Основные результаты данной работы носят оценочный характер и поэтому оценку погрешностей можно не делать. В настоящей экспериментальной работе вам предстоит исследовать некоторые свойства жидкого азота, а также особенности поведения веществ при низких температурах (вплоть до температуры кипения жидкого азота). Для выполнения работы вам может потребоваться следующее оборудование (см. рисунок):  два стакана из вспененного полистирола с теплоизолирующей крышкой (в них можно наливать воду и азот); толстостенный пенопластовый стакан с крышкой (термостат) для жидкого азота; вода, лёд (по требованию); жидкий азот (по требованию); стальные гайки разной массы; электронные весы; цифровой секундомер; мультиметр с проводами; галогенная лампа накаливания с вольфрамовой нитью; штатив с лапкой; пластиковый стакан для слива использованной воды; пластиковая ложечка; бумажные полотенца или салфетки (по требованию); нитки; линейка; штангенциркуль, ножницы (по требованию). Жидкий азот — криогенная жидкость: при атмосферном давлении температура кипения жидкого азота составляет около $-196~^\circ\mathrm{C}$! Азот, налитый в пенопластовый стакан (термостат), испаряется за счет теплообмена с окружающей средой через стенки термостата, и его масса уменьшается с некоторой скоростью. Если для проведения необходимых измерений в азот опустить образец (гайку, галогенную лампу), начальная температура которого существенно выше температуры жидкого азота, то начнется бурное кипение, которое будет продолжаться до тех пор, пока образец не охладится до температуры кипения азота. Признаком завершения процесса охлаждения образца может служить кратковременный выброс из термостата некоторой дополнительной порции газообразного азота. Это связано с исчезновением газообразной прослойки между охлаждающимся образцом и жидким азотом. Не забывайте, что во время и после охлаждения образца азот испаряется также за счёт теплоподвода через стенки термостата. При работе с жидким азотом будьте особенно осторожны! Избегайте попадания жидкого азота на открытые части тела и одежду! По требованию жидкий азот будет вам выдан не более двух раз в объеме не более 100 мл за один раз. Азот выдается в течение 5 минут после запроса. Азот выдается в ваш толстостенный пенопластовый стакан. Плотность воды: $\rho_0 = 1~\text{г/см}^3$; Удельная теплота плавления льда: $\lambda_0 = 334~\text{Дж/г}$; Универсальная газовая постоянная: $R = 8.31~\text{Дж/(моль}\cdot{К})$; Число Авогадро: $N_A = 6.02\cdot 10^{23}~\text{моль}^{-1}$; Молярная масса молекулярного азота ($N_2$) : $\mu_N = 28~\text{г/моль}$; Молярная масса воздуха: $\mu_\text{в} = 29~\text{г/моль}$; Молярная масса железа: $\mu_{Fe} = 56~\text{г/моль}$; Газокинетический диаметр молекул воздуха: $d \sim 3\cdot 10^{-8}~см$; Температура кипения жидкого азота при нормальном давлении: $T_N = 77.4~\text{К}$; Нормальное атмосферное давление: $P_0 = 0.1013~\text{МПа}$; Тройная точка азота: $T_\text{тр} = 63.15~\text{К}, P_\text{тр} = 12.53~\text{кПа}$. На рисунке ниже приведена полная фазовая $(T,P)$-диаграмма азота:  Вам могут потребоваться также значение температуры и атмосферного давления в аудитории, в которой вы проводите эксперимент: атмосферное давление сегодня $P_\text{атм} = 760~\text{мм. рт. ст.}$ ($\text{1 мм. рт. ст.} \approx 133~\text{Па}$); комнатная температура $t_\text{комн} = 24~^\circ\mathrm{C}$.
Часть А. Плотность жидкого азота
Часть B. Скорость испарения жидкого азота Налейте жидкий азот в термостат, прикройте его крышкой и поставьте на весы (азота должно быть такое количество, чтобы весы не « зашкаливали »).
Определите плотность $\rho_N$ жидкого азота. Опишите метод; результаты измерений и расчетов занесите в лист ответов.
Часть C. Теплота парообразования жидкого азота
Снимите зависимость $m(t)$ массы термостата с азотом от времени и по графику зависимости $m(t)$ определите среднюю скорость испарения азота $\varphi = \Delta m_N/\Delta t$ за время измерения $t \sim 7-10~\text{мин}$.
Предложите методику для определения удельной теплоты парообразования жидкого азота. С помощью рисунков, схем и формул объясните свои действия.
Проведите измерения и рассчитайте значение удельную теплоту парообразования жидкого азота $r_N$. Известно, что температура $T$ фазового перехода 1-го рода (плавление, кипение) зависит от внешнего давления $P$. Эта зависимость выражается формулой Клапейрона-Клаузиуса, которая определяет угол наклона касательной в каждой точке кривой равновесия двух фаз на фазовой $(T,P)$-диаграмме (см. рис.): $$\frac{dP}{dT} = \frac{q_{12}}{T(v_2 – v_1)},$$ где $q_{12}$ — удельная теплота фазового перехода $1\rightarrow 2$, $v_1$ и $v_2$ — удельные объёмы фаз 1 и 2, соответственно.
С помощью уравнения Клапейрона-Клаузиуса, используя справочные данные и данные фазовой $(Т,P)$-диаграммы азота, сделайте теоретическую оценку величины $r_\text{теор}$ удельной теплоты парообразования жидкого азота, считая её постоянной в интервале температур от тройной точки до $\sim 100~\text{К}$. В лист ответов занесите рабочую формулу для расчёта $r_\text{теор}$ и его численное значение.
Часть D. Температура Эйнштейна для стали (железа) Если при комнатных температурах (и выше) теплоёмкость твёрдого тела является величиной практический постоянной, то при низких температурах наблюдается сильная зависимость теплоёмкости от температуры, причём, при абсолютном нуле, как известно, теплоёмкости всех тел стремятся к нулю. Согласно модели Эйнштейна, хорошо работающей на практике, температурную зависимость молярной теплоёмкости тела можно представить в виде: $$C(T)=3R\,\left(\frac{\Theta_\text{Э}}{T}\right)^2\frac{e^{\Theta_\text{Э}/T}}{\left(e^{\Theta_\text{Э}/T}-1\right)^2}$$, где $\Theta_\text{Э}$ — характеристическая температура Эйнштейна разная для разных тел. Обычно температура Эйнштейна составляет несколько сотен кельвинов.
Сравните теоретическое значение теплоты испарения азота с экспериментальным. Результат сравнения отразите в листе ответов в виде отношения $r_N/r_\text{теор}$. Сделайте вывод.
Определите экспериментально количество теплоты $Q_\text{экс}$, которое получает стальная гайка при нагреве от азотной $T_N$ до температуры $T_0$ тающего льда.
Используя формулу теплоёмкости Эйнштейна, получите теоретическое значение $Q_\text{теор}$. При расчетах считайте, что $e^{\Theta_\text{Э}/T_N} \gg e^{\Theta_\text{Э}/T_0} > 1$.
Часть E. Коэффициент теплопроводности пенопласта Поток тепла через плоскую стенку толщиной $\delta$ для стационарного случая определяется законом теплопроводности Фурье: $$j = - \kappa \frac{\Delta T}{\delta}$$, где $j$ — плотность мощности теплового потока (поток тепла в единицу времени через единичную перпендикулярную площадку), $\Delta T$ — перепад температур, $\kappa$ — коэффициент теплопроводности вещества (в нашем случае — пенопласта).
Подберите значение температуры Эйнштейна $\Theta_\text{Э}$, при котором наилучшим образом выполняется равенство: $Q_\text{экс} = Q_\text{теор}$.
С помощью рисунков, схем, формул опишите методику для оценки величины коэффициента теплопроводности $\kappa$ пенопласта при перепаде температур от комнатной $T_\text{комн}$ до температуры кипения жидкого азота $T_N$.
Проведите измерения и оцените величину коэффициента теплопроводности $\kappa$ пенопласта.
Определите коэффициент теплопроводности воздуха при комнатных условиях, рассчитав его по газокинетической формуле: $\kappa_\text{возд}=\frac{1}{3}\rho c_V \lambda v_T$, где $\rho$ — плотность воздуха, $с_V$ — удельная теплоёмкость воздуха при постоянном объёме, $\lambda$ — длина свободного пробега молекул воздуха, $v_T$ — скорость теплового движения молекул.
Часть F. Электросопротивление вольфрама при высоких и низких температурах Для выполнения заданий этого пункта вам могут потребоваться некоторые характеристики имеющейся в вашем оборудовании галогенной лампы накаливания с цоколем G4: рабочее напряжение лампы: $U = 220~\text{В}$; номинальная мощность лампы: $W = 35~\text{Вт}$; температура нити накала в рабочем режиме: $T_\text{р} \approx 3000~^\circ\mathrm{C}$. Известно, что сопротивление металлов в достаточно широком интервале температур изменяется по линейному закону: $R(t) = R_0(1 + \alpha t)$, где $R_0$ — сопротивление при температуре $0~^\circ\mathrm{C}$, $\alpha$ — температурный коэффициент сопротивления, $t$ — температура по шкале Цельсия.
Сравните коэффициент теплопроводности пенопласта с коэффициентом теплопроводности воздуха при комнатных условиях.
Оцените температурный коэффициент сопротивления $\alpha$ вольфрама, измерив сопротивление $R(t_\text{комн})$ спирали лампы при комнатной температуре и при температуре тающего льда $R_0$. С помощью рисунков, схем, формул поясните, как вы это делаете.
Экстраполируя линейную зависимость с полученным значением $\alpha$ в область высоких температур, выясните, « работает » ли линейная зависимость $R(t)$ вплоть до рабочей температуры лампы $\sim T_\text{р}$. С помощью рисунков, схем, формул поясните, как вы это проверяете.
Экстраполируя линейную зависимость с полученным значением $\alpha$ в область низких температур, выясните, « работает » ли линейная зависимость $R(t)$ при низких температурах (вплоть до азотной температуры $\sim T_N$). помощью рисунков, схем, формул поясните, как вы это проверяете.
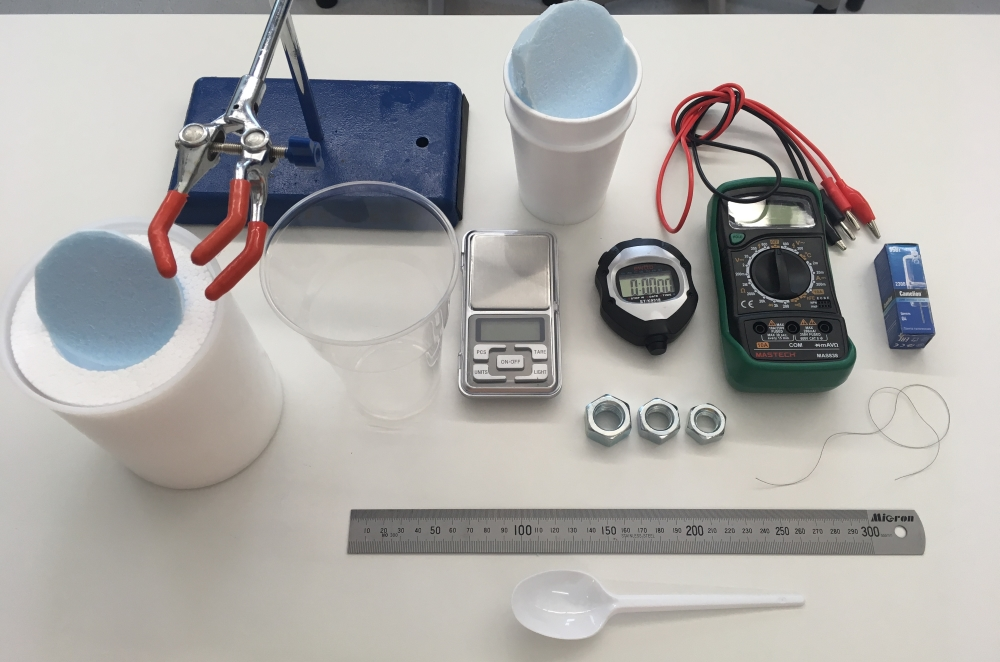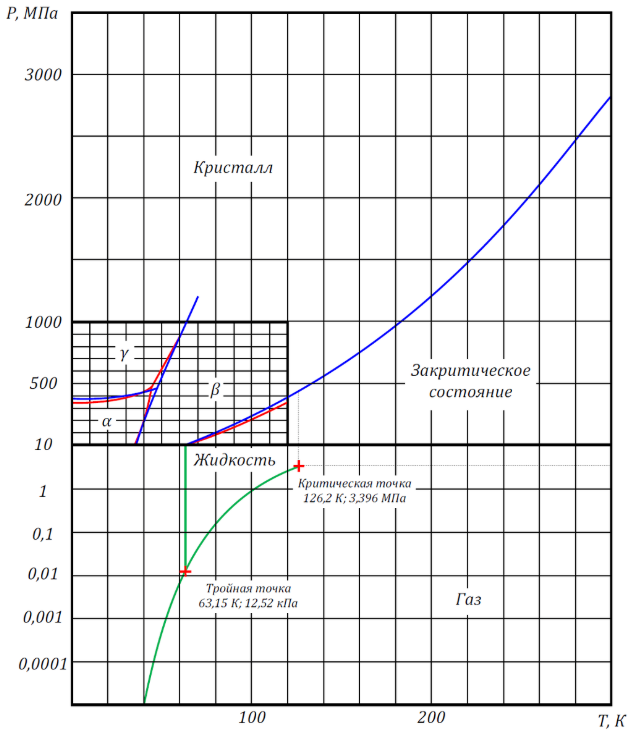
Определите плотность $\rho_N$ жидкого азота. Опишите метод; результаты измерений и расчетов занесите в лист ответов.

Снимите зависимость $m(t)$ массы термостата с азотом от времени и по графику зависимости $m(t)$ определите среднюю скорость испарения азота $\varphi = \Delta m_N/\Delta t$ за время измерения $t \sim 7-10~\text{мин}$.

Предложите методику для определения удельной теплоты парообразования жидкого азота. С помощью рисунков, схем и формул объясните свои действия.

Проведите измерения и рассчитайте значение удельную теплоту парообразования жидкого азота $r_N$.

С помощью уравнения Клапейрона-Клаузиуса, используя справочные данные и данные фазовой $(Т,P)$-диаграммы азота, сделайте теоретическую оценку величины $r_\text{теор}$ удельной теплоты парообразования жидкого азота, считая её постоянной в интервале температур от тройной точки до $\sim 100~\text{К}$. В лист ответов занесите рабочую формулу для расчёта $r_\text{теор}$ и его численное значение.

Сравните теоретическое значение теплоты испарения азота с экспериментальным. Результат сравнения отразите в листе ответов в виде отношения $r_N/r_\text{теор}$. Сделайте вывод.

Определите экспериментально количество теплоты $Q_\text{экс}$, которое получает стальная гайка при нагреве от азотной $T_N$ до температуры $T_0$ тающего льда.

Используя формулу теплоёмкости Эйнштейна, получите теоретическое значение $Q_\text{теор}$. При расчетах считайте, что $e^{\Theta_\text{Э}/T_N} \gg e^{\Theta_\text{Э}/T_0} > 1$.

Подберите значение температуры Эйнштейна $\Theta_\text{Э}$, при котором наилучшим образом выполняется равенство: $Q_\text{экс} = Q_\text{теор}$.

С помощью рисунков, схем, формул опишите методику для оценки величины коэффициента теплопроводности $\kappa$ пенопласта при перепаде температур от комнатной $T_\text{комн}$ до температуры кипения жидкого азота $T_N$.

Проведите измерения и оцените величину коэффициента теплопроводности $\kappa$ пенопласта.

Определите коэффициент теплопроводности воздуха при комнатных условиях, рассчитав его по газокинетической формуле: $\kappa_\text{возд}=\frac{1}{3}\rho c_V \lambda v_T$, где $\rho$ — плотность воздуха, $с_V$ — удельная теплоёмкость воздуха при постоянном объёме, $\lambda$ — длина свободного пробега молекул воздуха, $v_T$ — скорость теплового движения молекул.

Сравните коэффициент теплопроводности пенопласта с коэффициентом теплопроводности воздуха при комнатных условиях.

Оцените температурный коэффициент сопротивления $\alpha$ вольфрама, измерив сопротивление $R(t_\text{комн})$ спирали лампы при комнатной температуре и при температуре тающего льда $R_0$. С помощью рисунков, схем, формул поясните, как вы это делаете.

Экстраполируя линейную зависимость с полученным значением $\alpha$ в область высоких температур, выясните, « работает » ли линейная зависимость $R(t)$ вплоть до рабочей температуры лампы $\sim T_\text{р}$. С помощью рисунков, схем, формул поясните, как вы это проверяете.

Экстраполируя линейную зависимость с полученным значением $\alpha$ в область низких температур, выясните, « работает » ли линейная зависимость $R(t)$ при низких температурах (вплоть до азотной температуры $\sim T_N$).  помощью рисунков, схем, формул поясните, как вы это проверяете.
Темы:
E, Термодинамика, Теплопроводность, 2020, X, Фазовые переходы, Туймаада